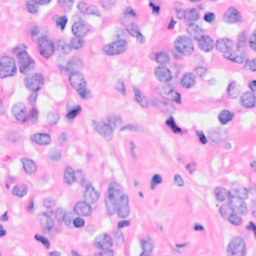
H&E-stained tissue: Breast